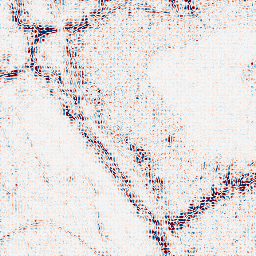
Category: wavelet
Decomposition family: wavelet_dwt
Decomposition parameters: wavelet: db8
level: 2
Upsampling method: sinc_hamming
Upsampling parameters: scale: 8
kernel_size: 8
Upsampling scale: 8